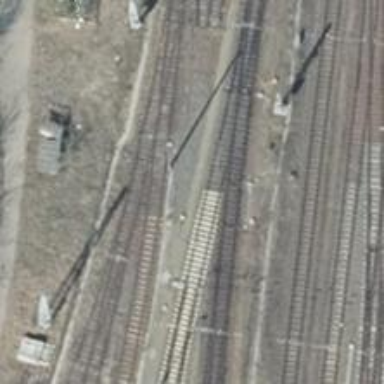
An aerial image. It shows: Railway switch.